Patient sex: F
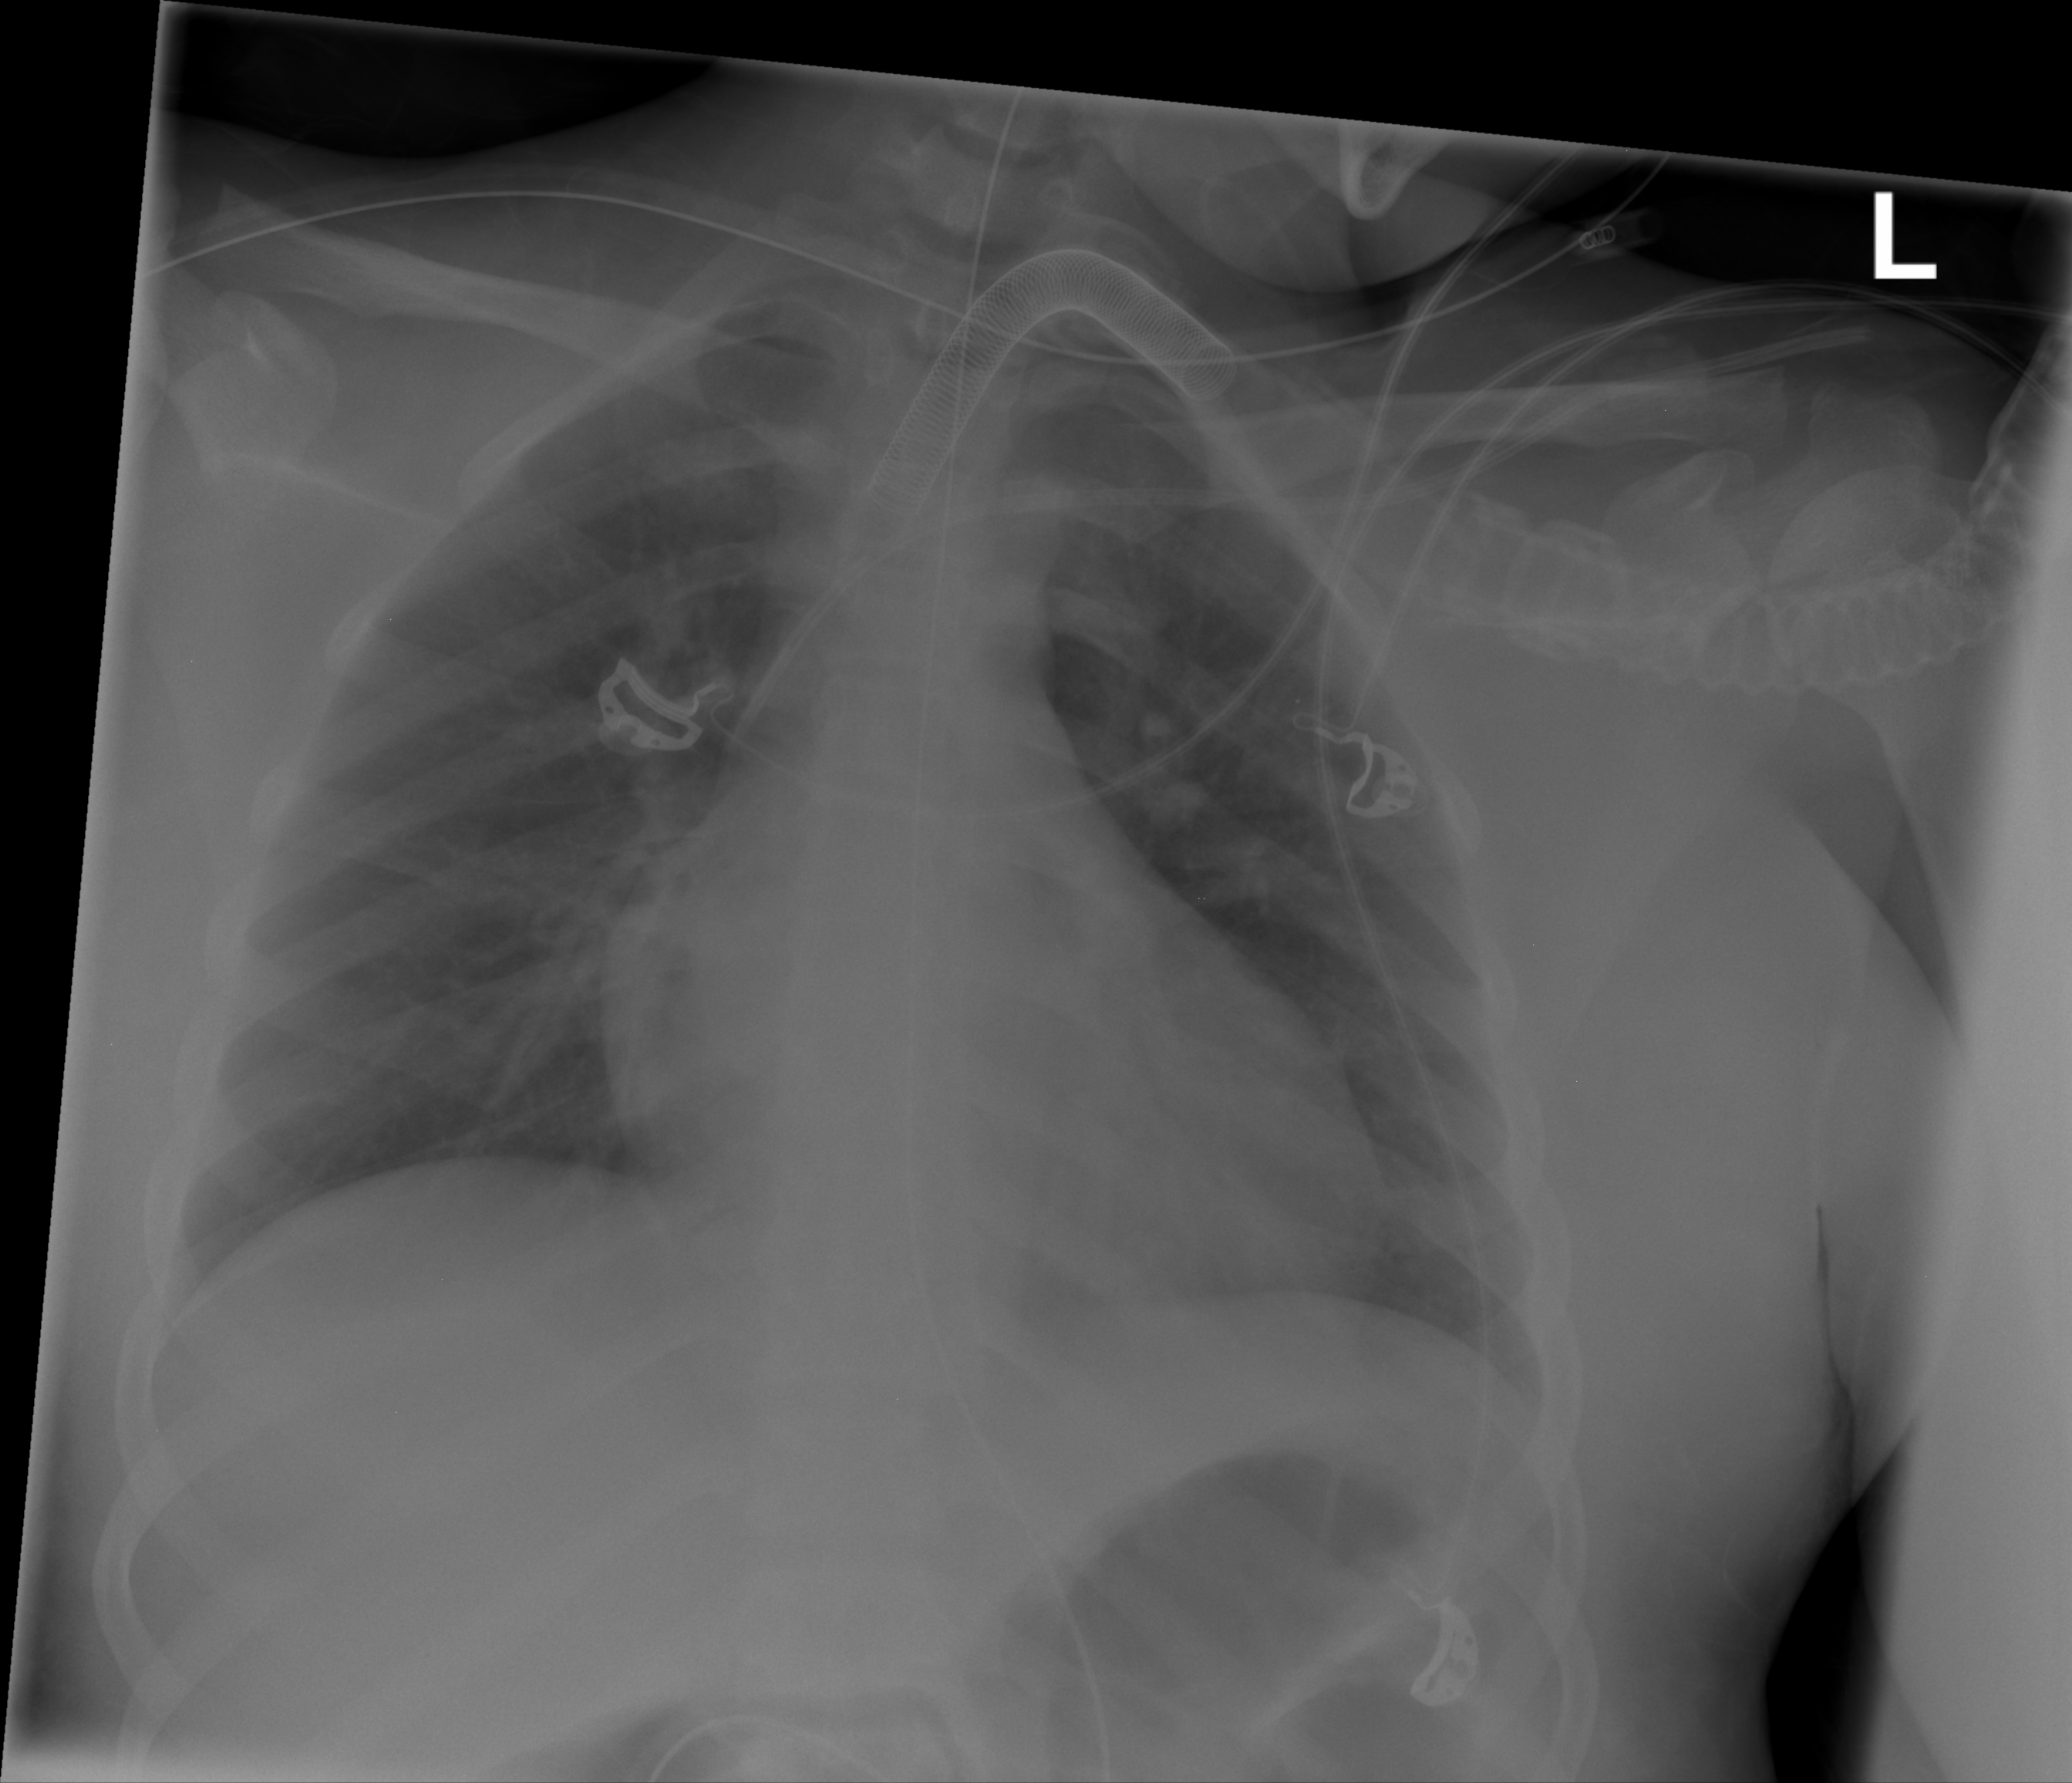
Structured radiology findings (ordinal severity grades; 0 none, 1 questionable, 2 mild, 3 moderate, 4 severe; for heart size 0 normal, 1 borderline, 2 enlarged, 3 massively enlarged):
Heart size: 1
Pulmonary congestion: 0
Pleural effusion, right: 0
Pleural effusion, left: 0
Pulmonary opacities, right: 0
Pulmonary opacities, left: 0
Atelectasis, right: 2
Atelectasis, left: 0